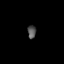
Tissue: skin
Cell type: Others
Senescence score: 0.7123
Nuclear area (px): 110
Mean DAPI intensity: 82.627